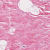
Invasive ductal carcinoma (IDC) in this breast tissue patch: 0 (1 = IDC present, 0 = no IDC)